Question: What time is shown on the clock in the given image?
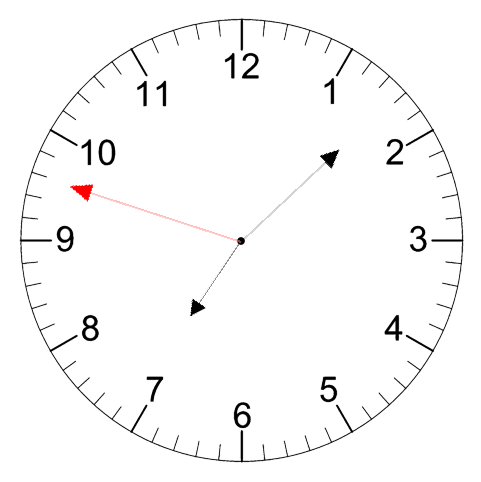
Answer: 07:07:48